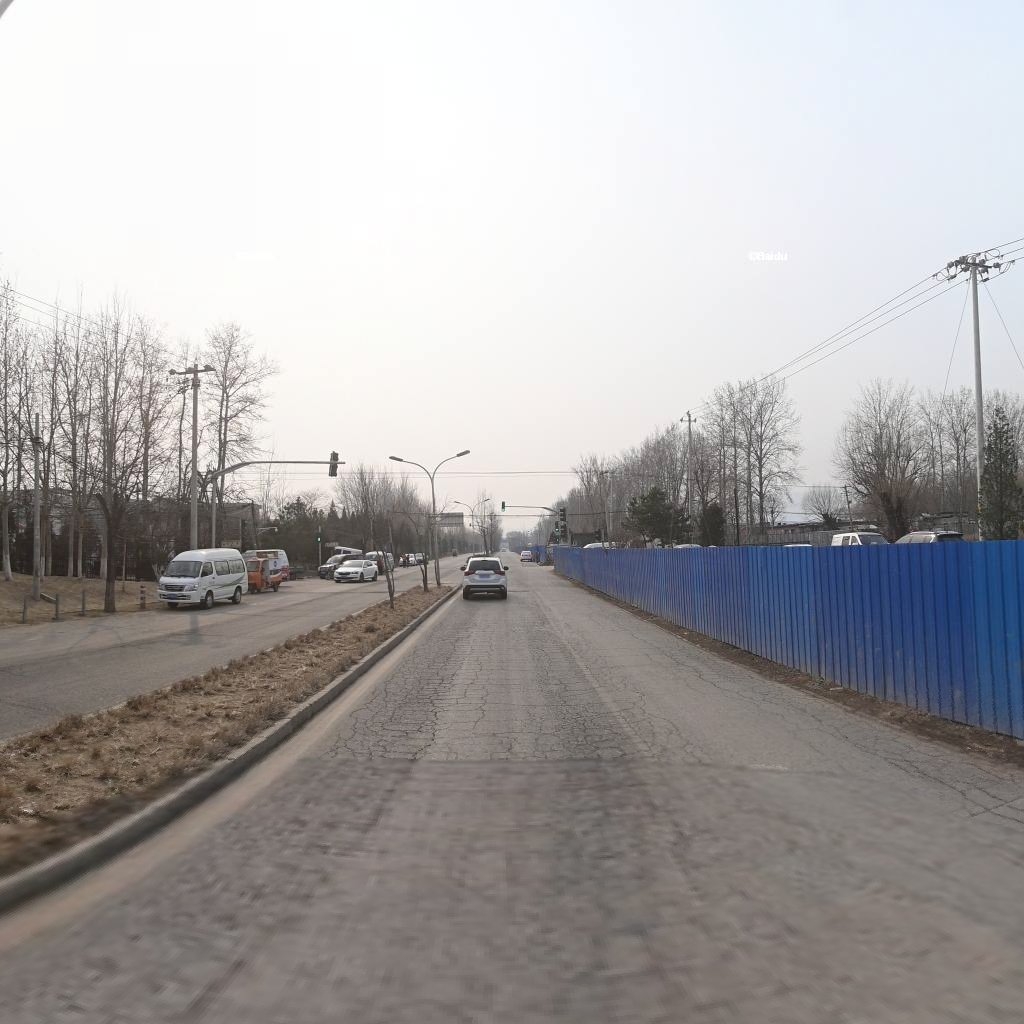
Region: Haidian
Road damage annotations: alligator crack